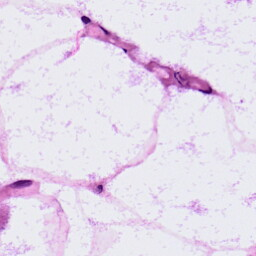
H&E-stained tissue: LymphNode